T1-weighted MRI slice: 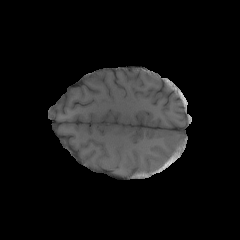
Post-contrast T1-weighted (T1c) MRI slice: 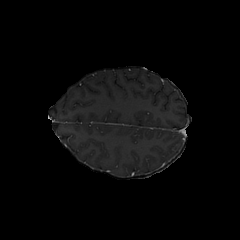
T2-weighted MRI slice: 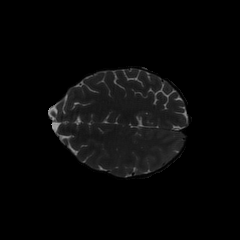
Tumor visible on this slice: no